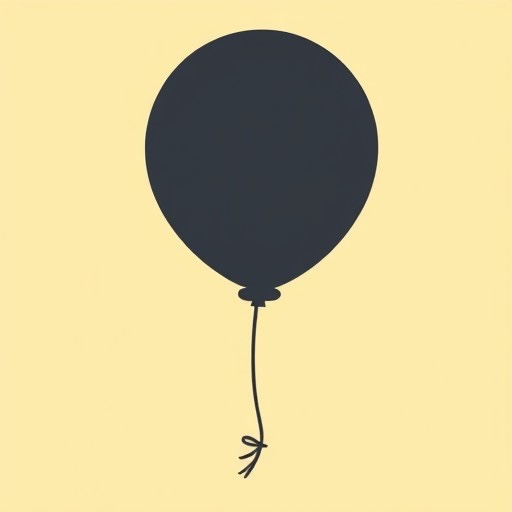
Category: Birthday